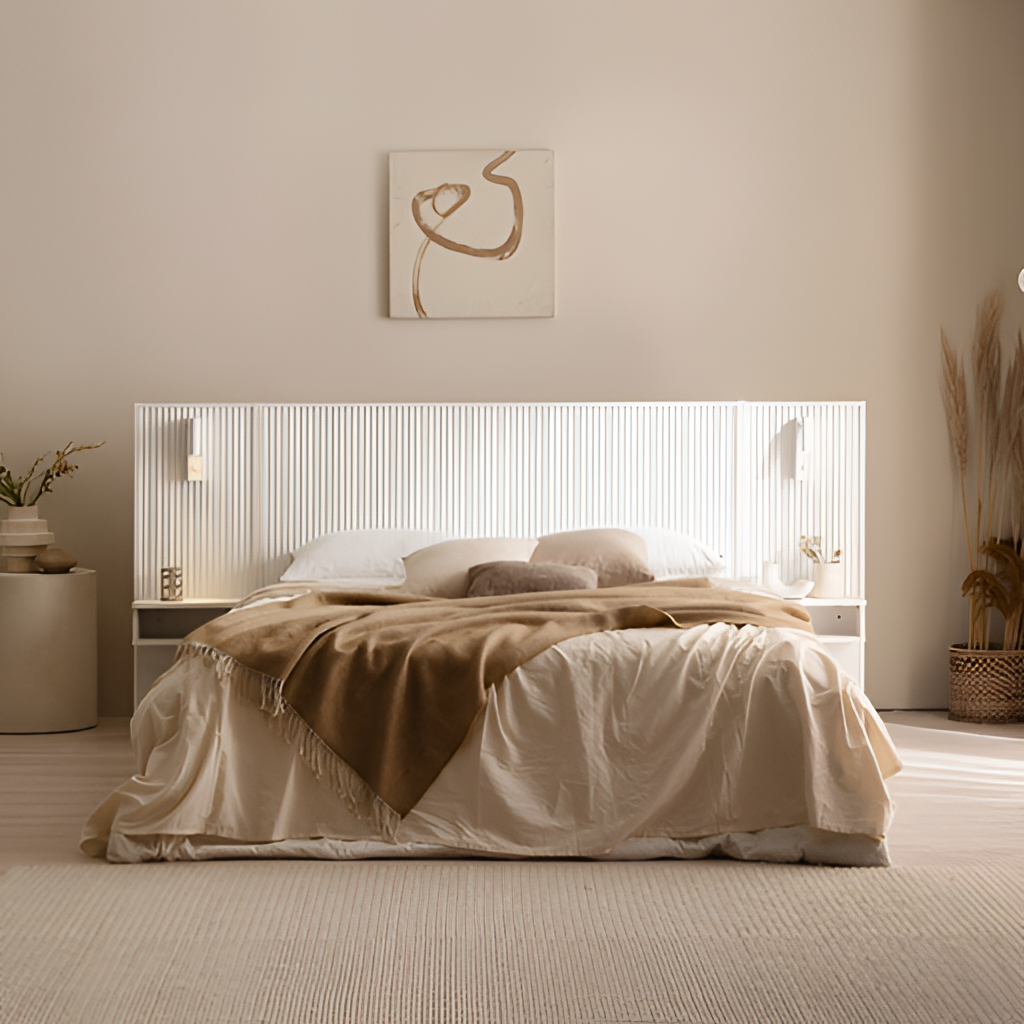
bedroom, fabric bed, wood flooring, with plank pattern, minimalistic, cream paint wallpaper, with solid pattern